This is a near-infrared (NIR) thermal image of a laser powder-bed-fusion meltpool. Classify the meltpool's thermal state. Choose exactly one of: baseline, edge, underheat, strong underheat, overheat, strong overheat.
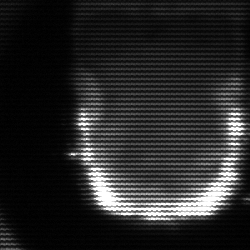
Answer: baseline